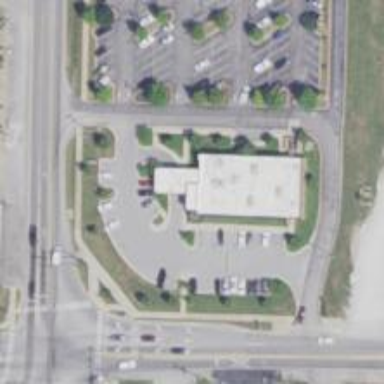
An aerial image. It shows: Healthcare clinic.